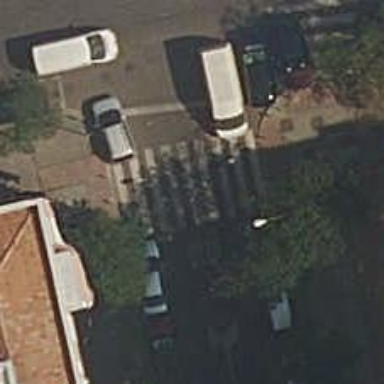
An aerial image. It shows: Uncontrolled crossing on the road.